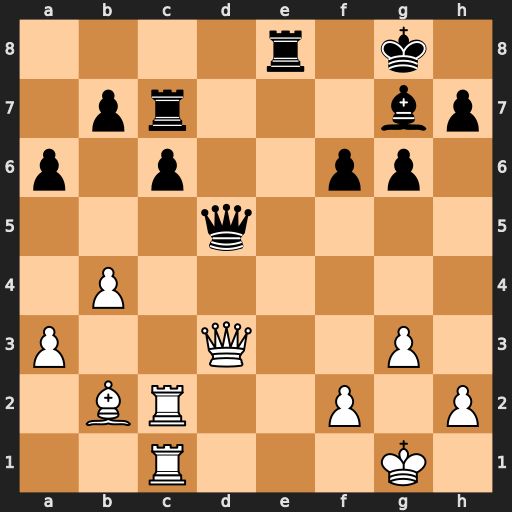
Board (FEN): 4r1k1/1pr3bp/p1p2pp1/3q4/1P6/P2Q2P1/1BR2P1P/2R3K1
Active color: w
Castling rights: -
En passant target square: -
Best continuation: Qxd5+ cxd5 Rxc7